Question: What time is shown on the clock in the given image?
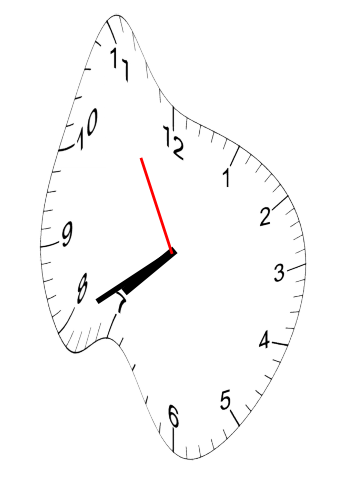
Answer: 07:39:55